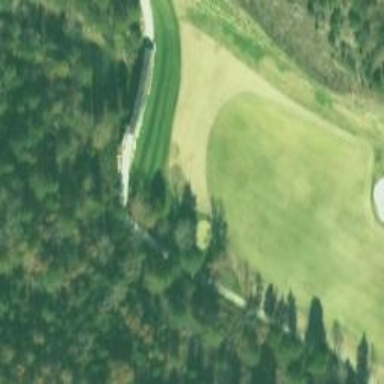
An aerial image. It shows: Service road with bridge used as golf cart path.